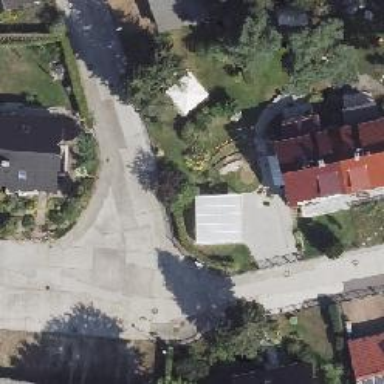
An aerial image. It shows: Residential road paved with concrete.